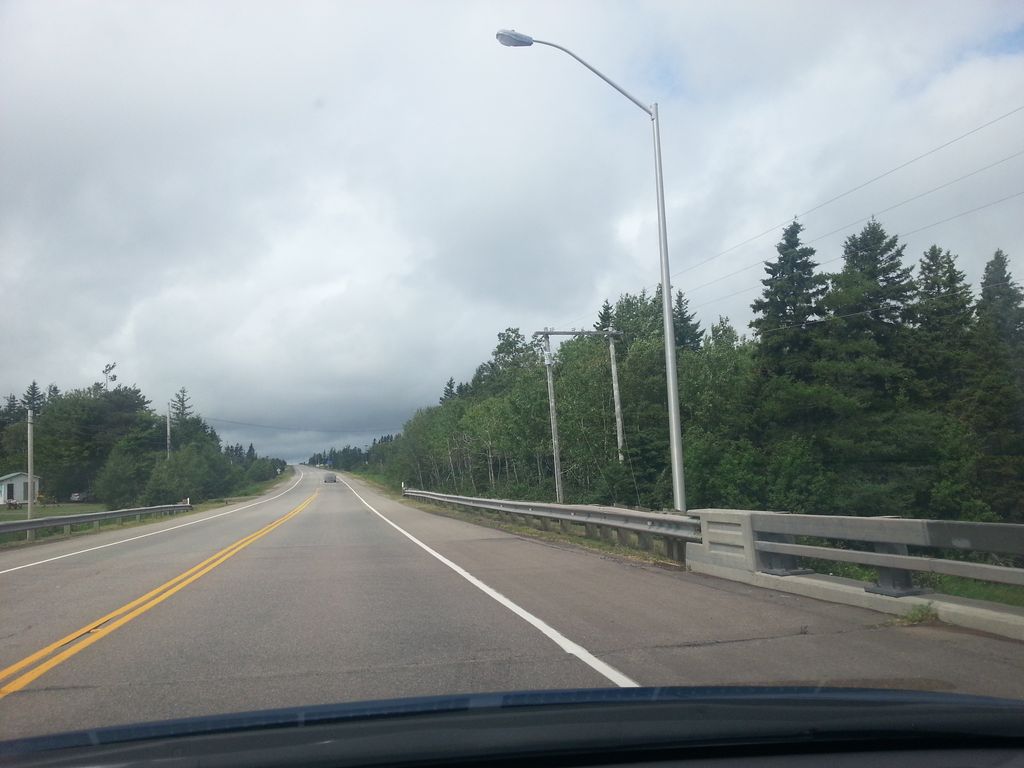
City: charlottetown